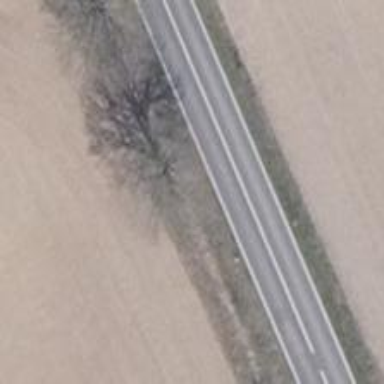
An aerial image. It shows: Deciduous broadleaved tree.